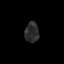
Tissue: lung
Cell type: Fibroblasts
Senescence score: 0.2214
Nuclear area (px): 280
Mean DAPI intensity: 43.525